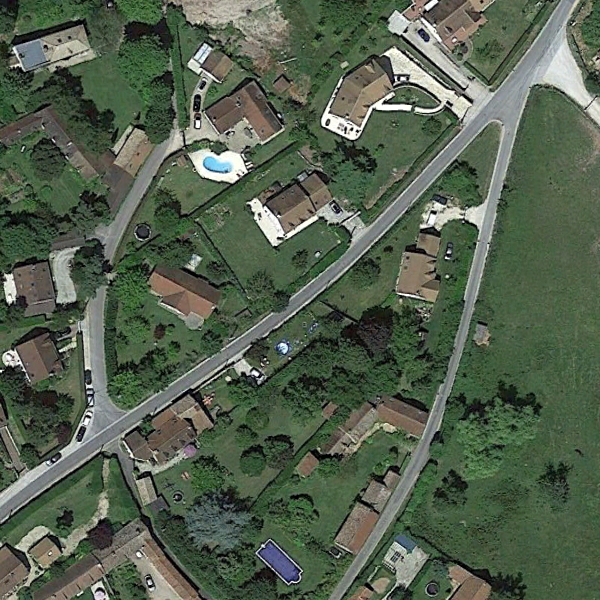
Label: MediumResidential